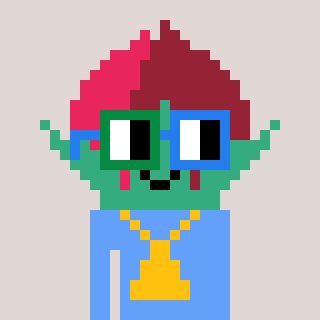
a pixel art character with square green and blue glasses, a rosebud-shaped head and a blue-colored body on a warm background